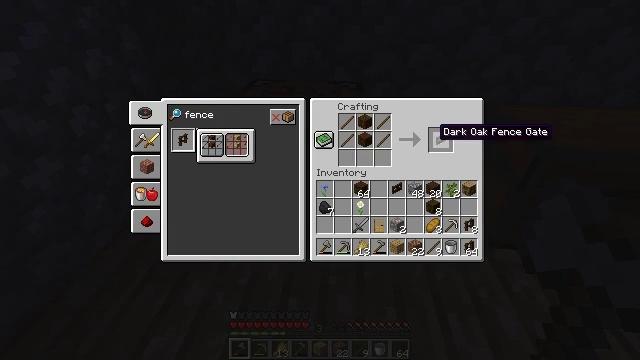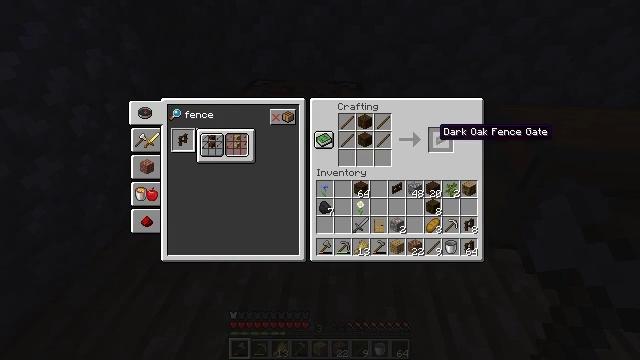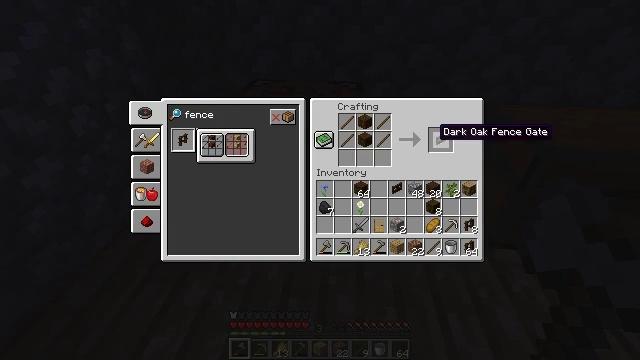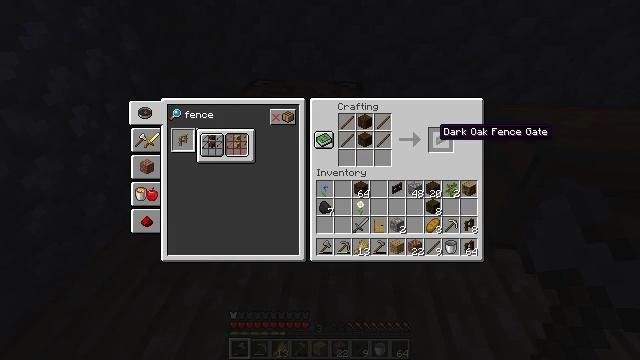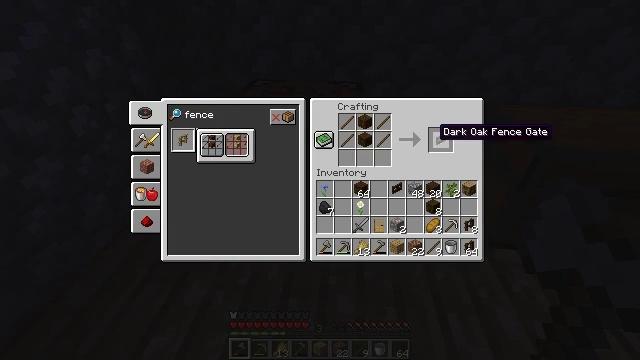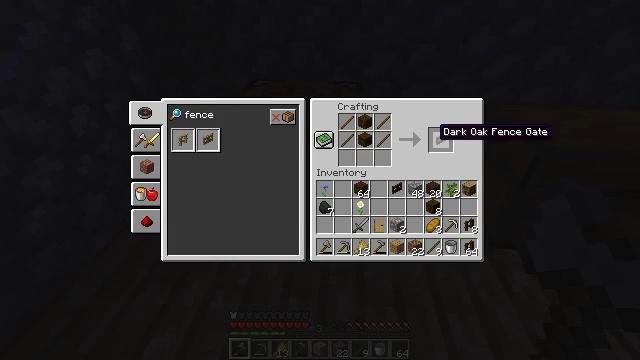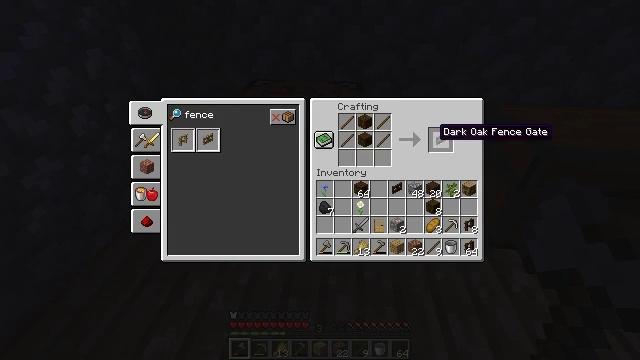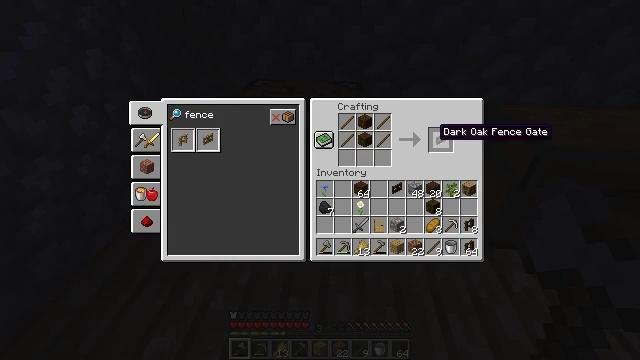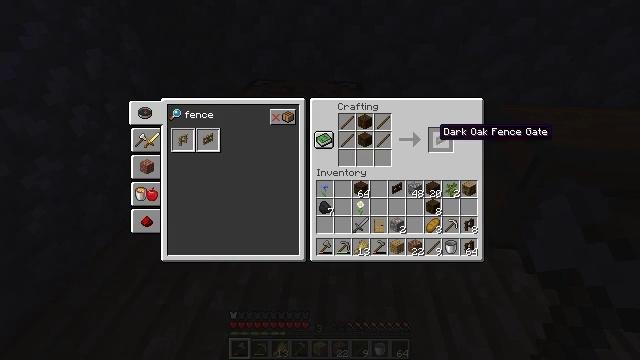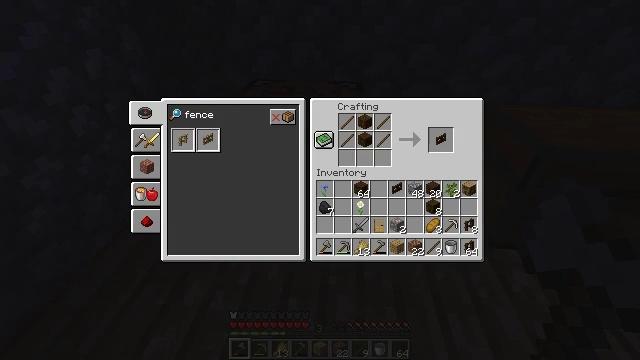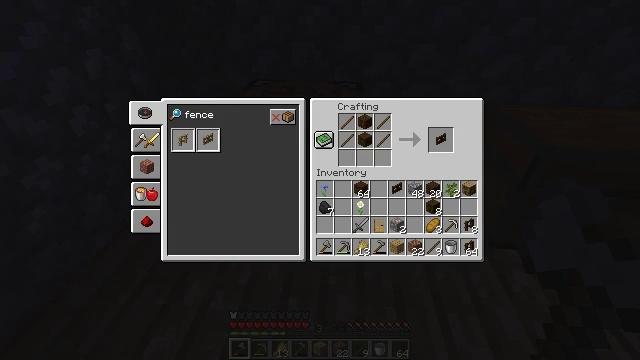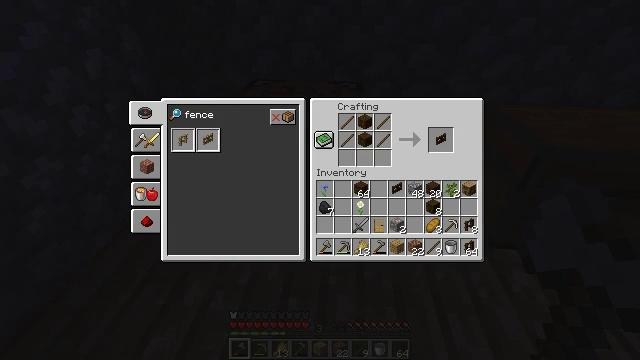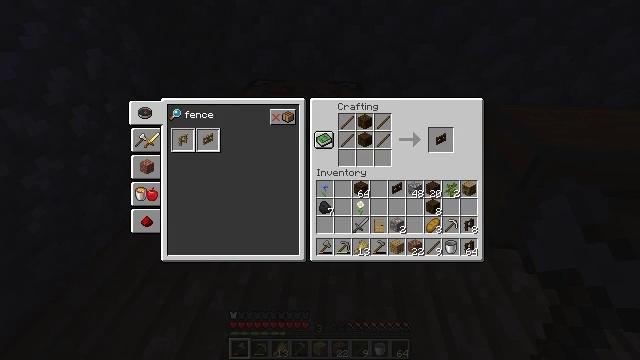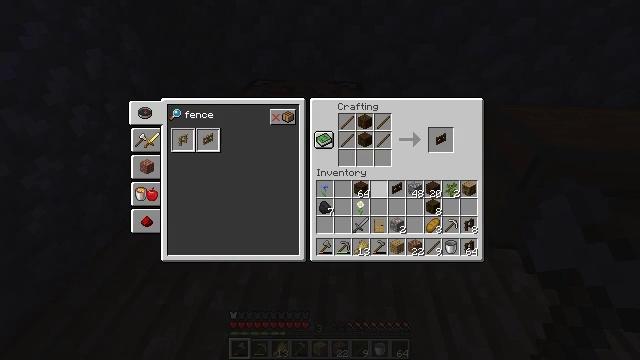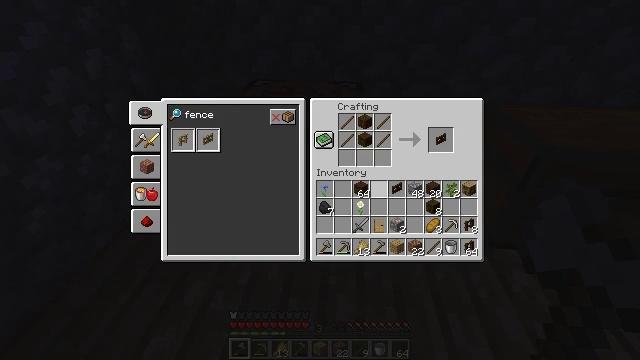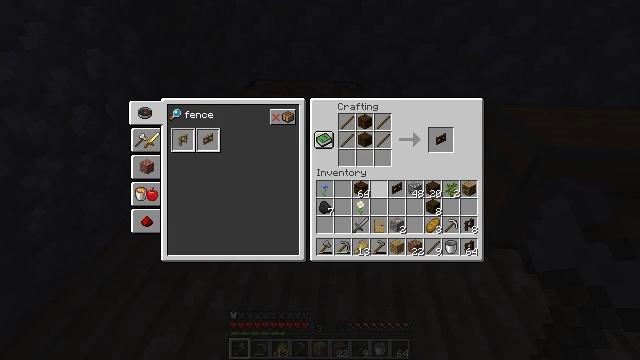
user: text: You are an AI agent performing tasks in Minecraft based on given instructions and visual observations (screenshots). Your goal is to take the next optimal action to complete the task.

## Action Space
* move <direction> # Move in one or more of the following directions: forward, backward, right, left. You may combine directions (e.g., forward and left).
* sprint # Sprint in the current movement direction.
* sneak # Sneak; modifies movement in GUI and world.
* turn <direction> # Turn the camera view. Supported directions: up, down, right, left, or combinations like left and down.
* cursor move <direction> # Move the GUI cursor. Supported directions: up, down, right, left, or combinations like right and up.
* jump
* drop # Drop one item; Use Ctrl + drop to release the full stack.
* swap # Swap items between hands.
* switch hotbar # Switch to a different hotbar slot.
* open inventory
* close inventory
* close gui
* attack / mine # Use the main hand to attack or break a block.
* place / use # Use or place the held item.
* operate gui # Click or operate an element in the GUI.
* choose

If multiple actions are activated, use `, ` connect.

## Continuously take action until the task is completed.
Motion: motion action
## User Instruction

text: Open the crafting table to make a dark oak fence gate.
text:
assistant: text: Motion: no_op
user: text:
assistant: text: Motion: no_op
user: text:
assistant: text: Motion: no_op
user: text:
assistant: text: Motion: no_op
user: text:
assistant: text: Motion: operate gui
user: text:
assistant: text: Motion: operate gui
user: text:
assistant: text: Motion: operate gui
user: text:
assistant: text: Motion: no_op
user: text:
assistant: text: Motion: no_op
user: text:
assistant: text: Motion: cursor move left and down
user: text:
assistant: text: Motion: cursor move left and down
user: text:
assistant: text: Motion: cursor move left and down
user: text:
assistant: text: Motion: no_op
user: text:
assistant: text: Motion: no_op
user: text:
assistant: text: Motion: no_op
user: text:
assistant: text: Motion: no_op
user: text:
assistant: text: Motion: no_op
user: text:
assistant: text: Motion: no_op
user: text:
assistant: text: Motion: cursor move right
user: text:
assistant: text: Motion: cursor move right and up
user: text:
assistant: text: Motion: cursor move right and up
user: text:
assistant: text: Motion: no_op
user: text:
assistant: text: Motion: cursor move right and up
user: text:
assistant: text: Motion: no_op
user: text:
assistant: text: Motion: no_op
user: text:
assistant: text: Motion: no_op
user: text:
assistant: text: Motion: operate gui
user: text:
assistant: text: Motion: operate gui
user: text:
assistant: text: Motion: operate gui
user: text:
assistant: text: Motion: no_op